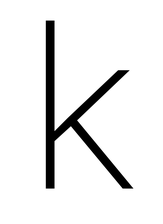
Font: Roboto_ExtraLight